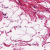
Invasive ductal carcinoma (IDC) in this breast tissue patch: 0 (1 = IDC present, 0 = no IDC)